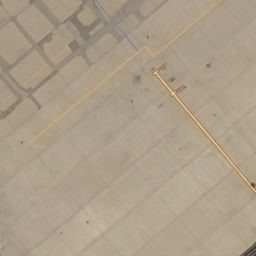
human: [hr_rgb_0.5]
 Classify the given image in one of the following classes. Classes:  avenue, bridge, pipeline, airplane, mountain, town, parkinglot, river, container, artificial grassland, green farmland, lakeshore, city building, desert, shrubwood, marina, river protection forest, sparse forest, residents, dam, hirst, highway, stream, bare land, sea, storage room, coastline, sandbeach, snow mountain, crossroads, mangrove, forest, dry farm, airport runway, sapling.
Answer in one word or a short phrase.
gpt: airport runway